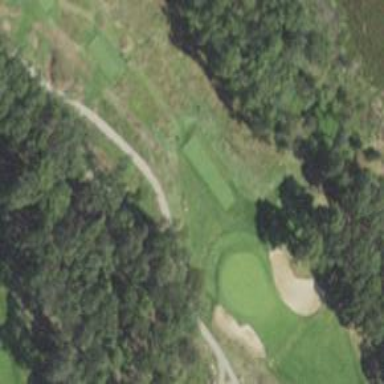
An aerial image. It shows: Path for golf carts.